Question:
'''
MediaSessionCompat mediaSessionCompat = new MediaSessionCompat(ctx, "tag");
'''
When I set .style(), notification is not output.
Is there anything in the mediaSessionCompat that you need to do other than setting context and tag?
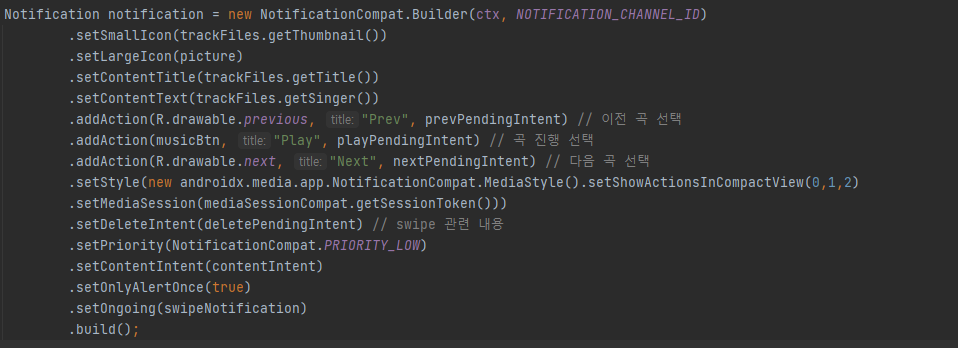
Answer: If you use the 'setStyle' method on a notification, you need to provide the MediaSession with Metadata.
'''
private void updateMetadata () {
mediaSession.setMetadata(new MediaMetadataCompat.Builder()
.putString(MediaMetadataCompat.METADATA_KEY_ARTIST, song.getArtistTitle())
.putString(MediaMetadataCompat.METADATA_KEY_ALBUM_ARTIST, song.getArtistTitle())
.putString(MediaMetadataCompat.METADATA_KEY_ALBUM, song.getAlbumTitle())
.putString(MediaMetadataCompat.METADATA_KEY_TITLE, song.getTitle())
.putLong(MediaMetadataCompat.METADATA_KEY_DURATION, song.getDuration())
.putLong(MediaMetadataCompat.METADATA_KEY_TRACK_NUMBER, getPosition())
.putBitmap(MediaMetadataCompat.METADATA_KEY_ALBUM_ART, null)
.build());
}
'''
Don't forget to call this method, for example when your data changes. I don't know how you handle that so I can't provide a correct place for it. I'd say the same place you update the notification when a song changes and it's only a suggestion.